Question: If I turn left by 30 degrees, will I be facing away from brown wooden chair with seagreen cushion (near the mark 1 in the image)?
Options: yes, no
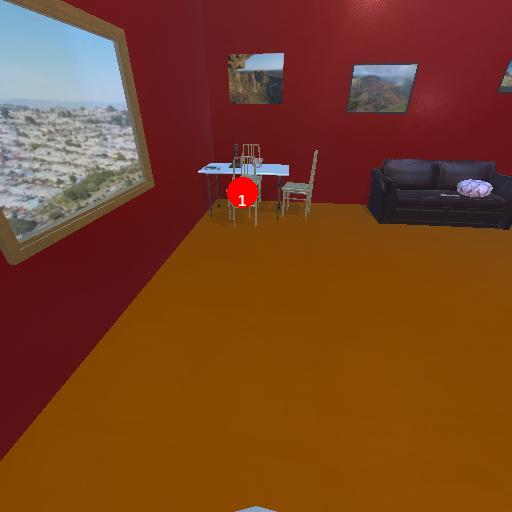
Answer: yes